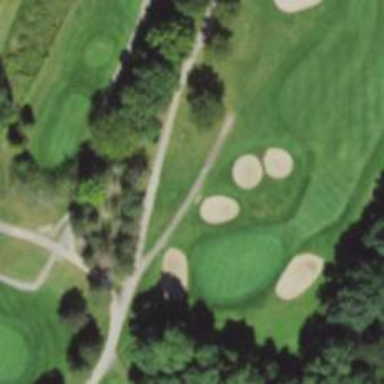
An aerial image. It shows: Golf cartpath that is also road path.